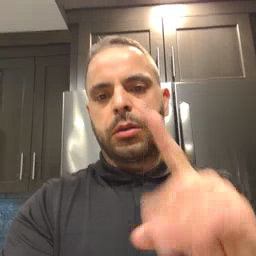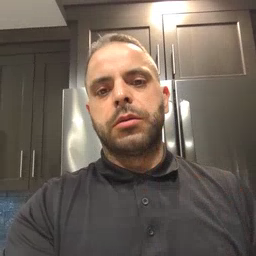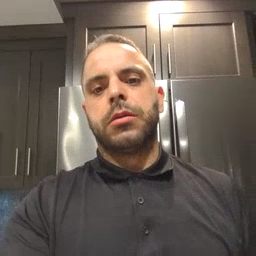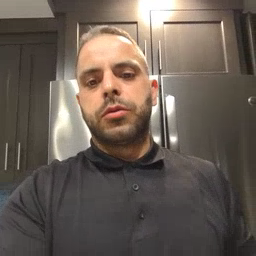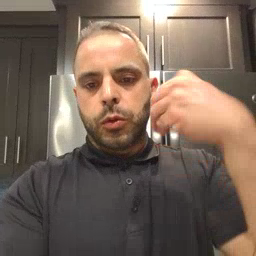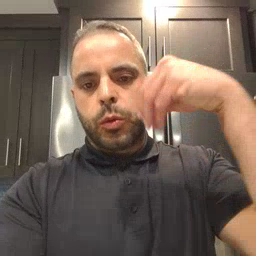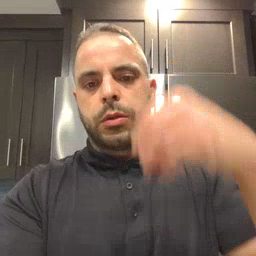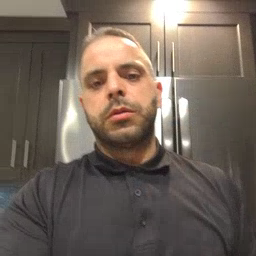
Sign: store